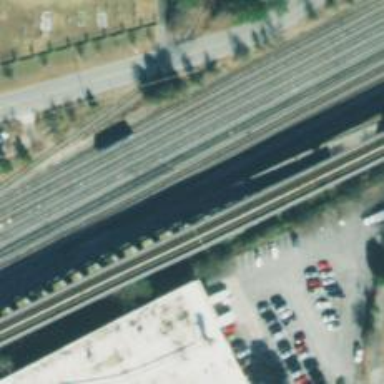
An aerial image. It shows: Railway yard used for servicing trains.